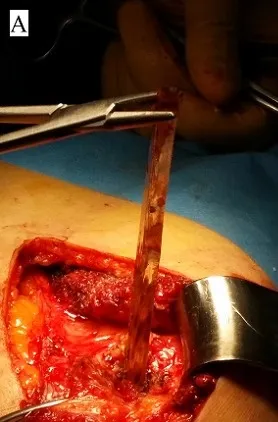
Glass shard extraction.
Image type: medical_photograph (other_medical_photograph)